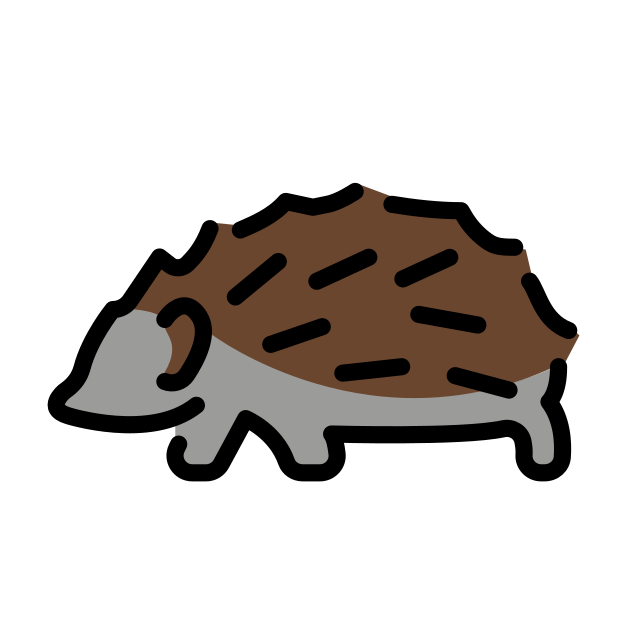
hedgehog